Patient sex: M
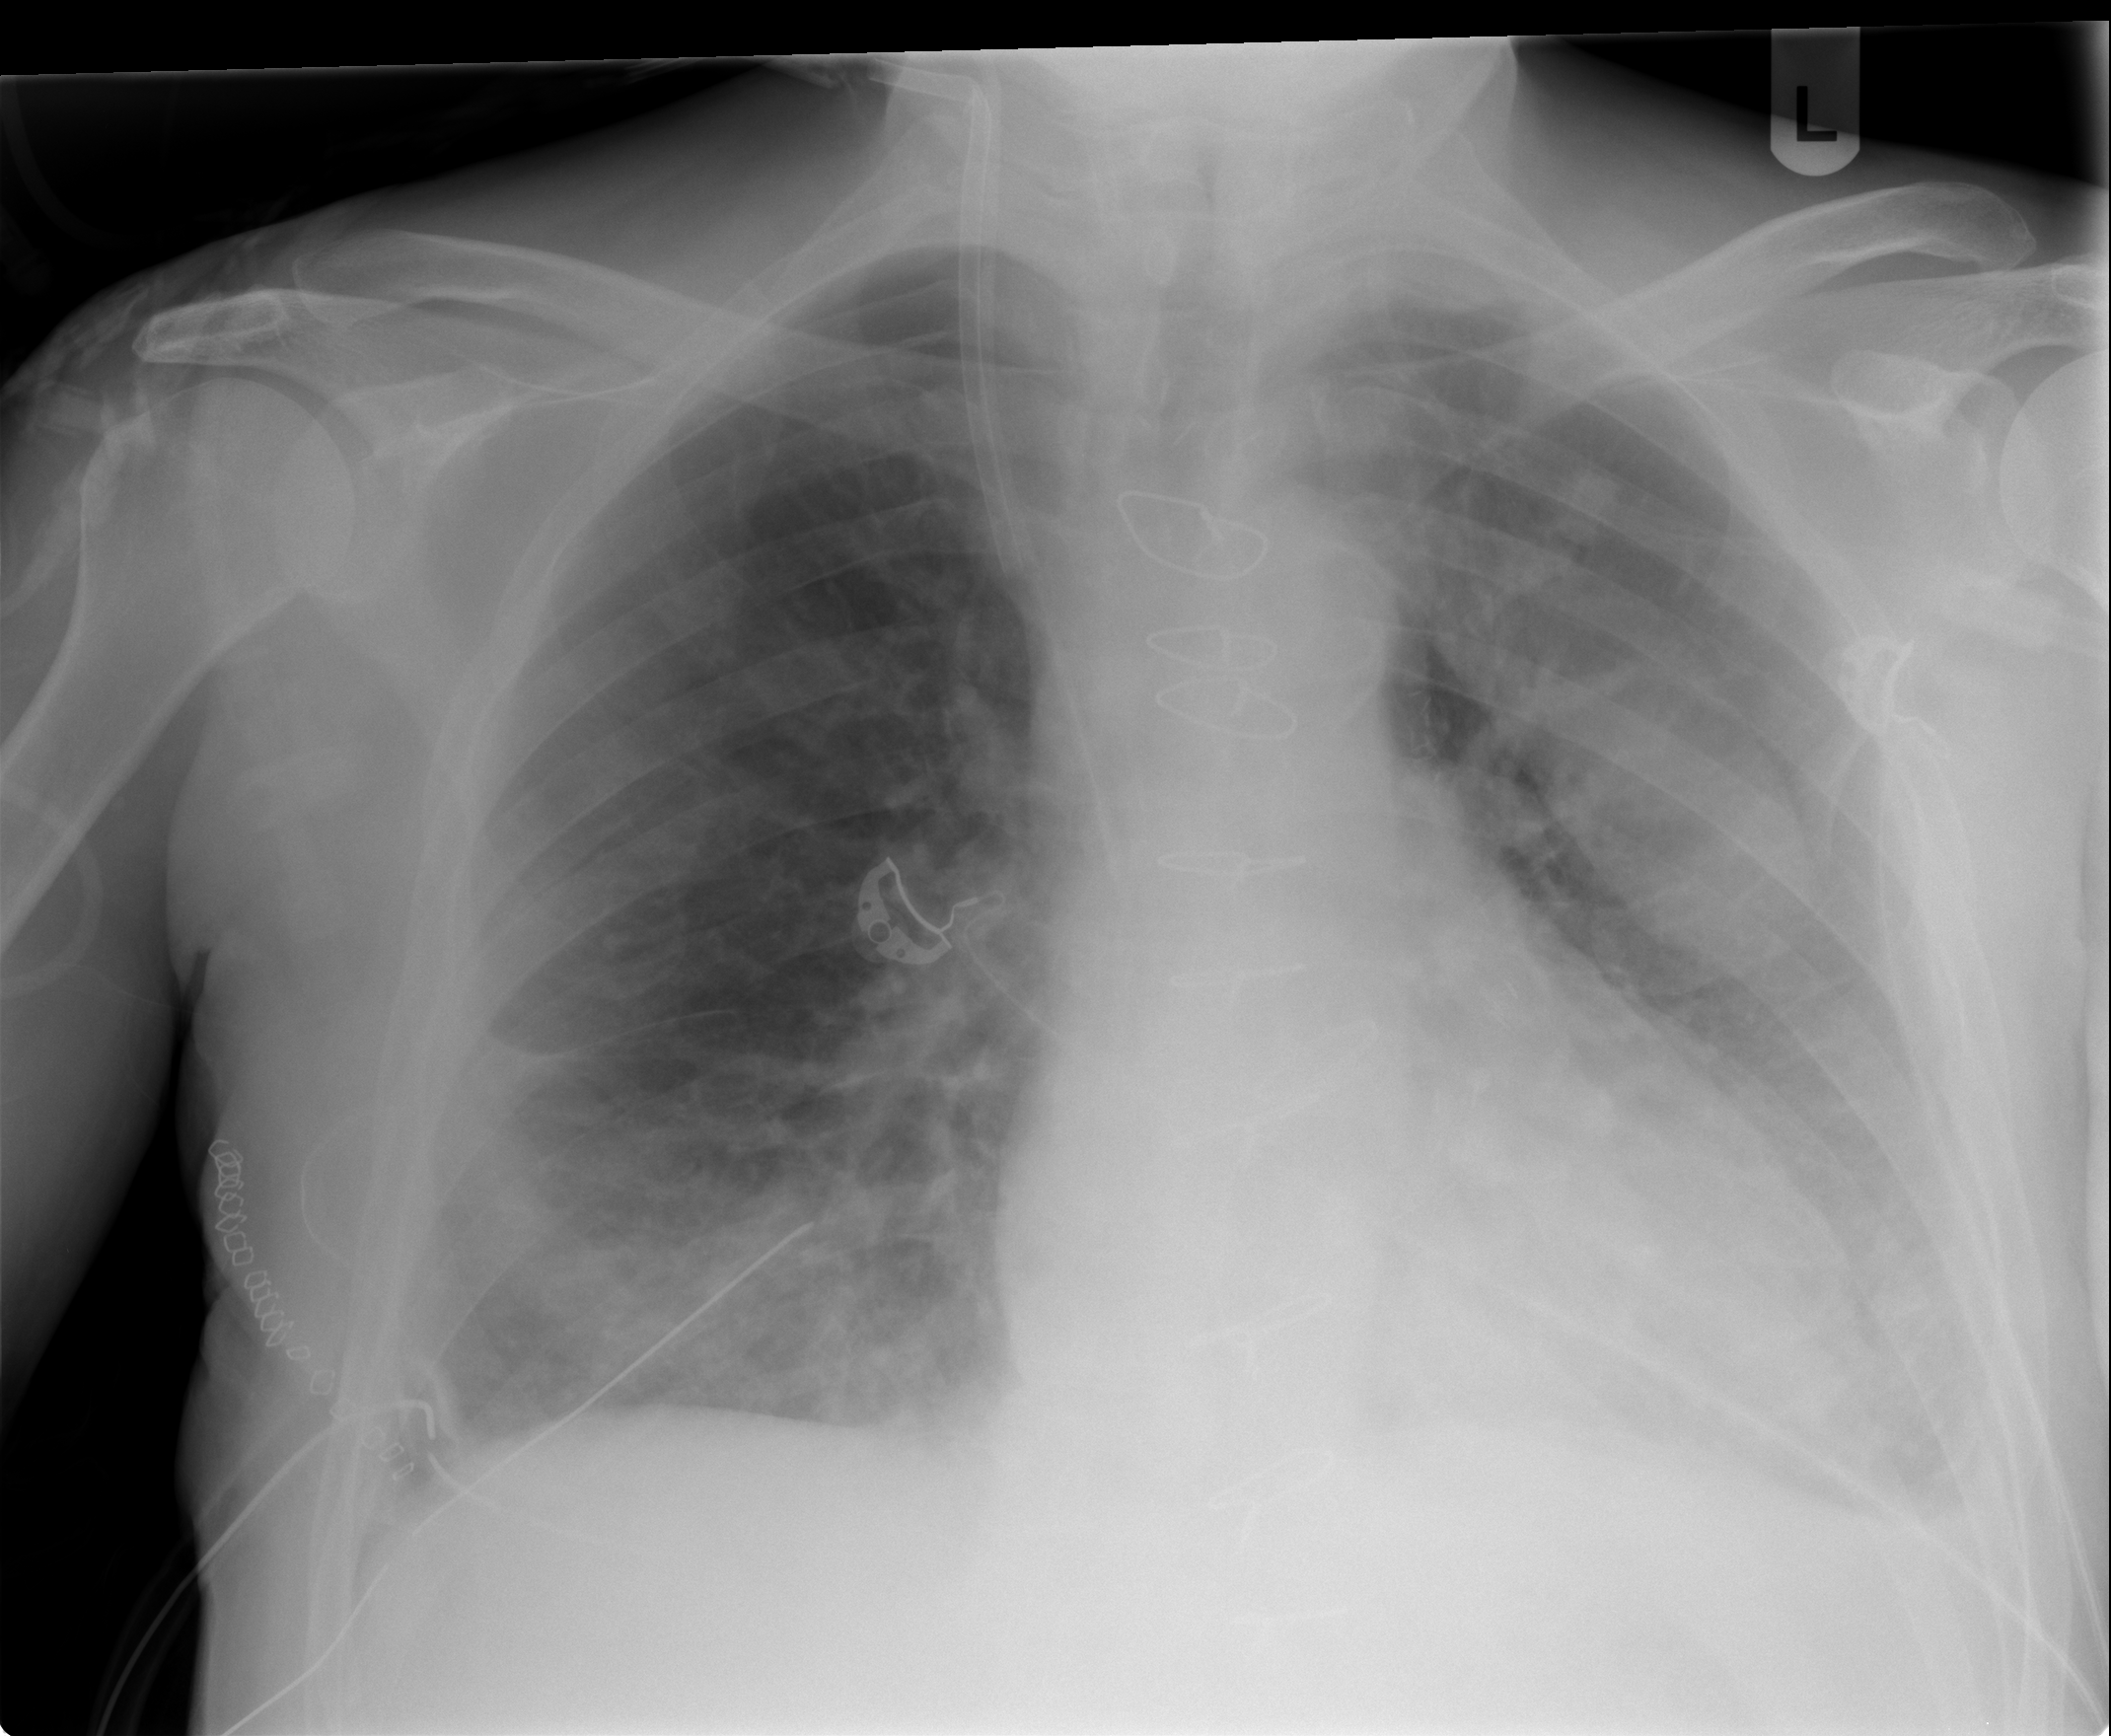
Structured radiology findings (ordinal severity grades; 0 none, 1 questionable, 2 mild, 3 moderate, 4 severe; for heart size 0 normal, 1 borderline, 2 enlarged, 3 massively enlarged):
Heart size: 0
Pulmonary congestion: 0
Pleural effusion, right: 0
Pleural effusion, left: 2
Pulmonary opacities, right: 2
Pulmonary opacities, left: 0
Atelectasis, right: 2
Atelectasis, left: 2